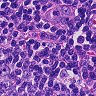
Metastatic tissue present: no